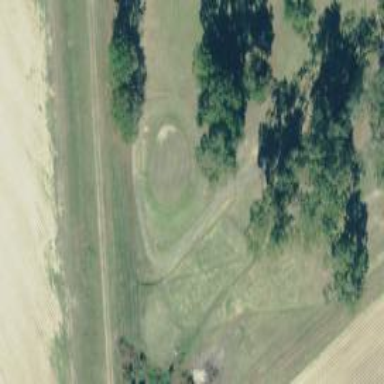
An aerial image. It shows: View of golf hole.